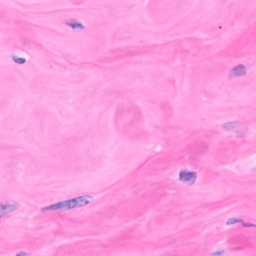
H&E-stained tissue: Breast